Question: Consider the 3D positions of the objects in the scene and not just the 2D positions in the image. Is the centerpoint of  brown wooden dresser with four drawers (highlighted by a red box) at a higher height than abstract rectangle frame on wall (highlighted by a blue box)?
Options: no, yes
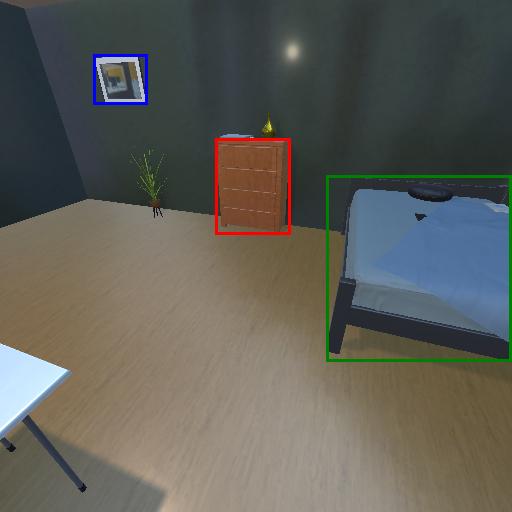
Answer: no